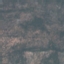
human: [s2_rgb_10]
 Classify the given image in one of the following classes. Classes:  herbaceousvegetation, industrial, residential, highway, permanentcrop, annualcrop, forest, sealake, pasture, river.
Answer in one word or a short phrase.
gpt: HerbaceousVegetation